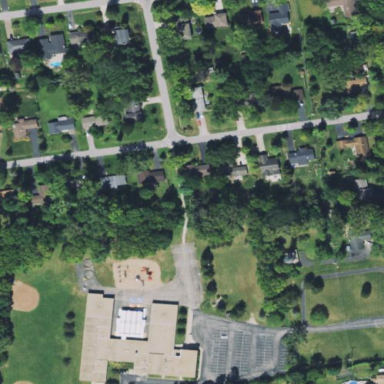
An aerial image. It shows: School.